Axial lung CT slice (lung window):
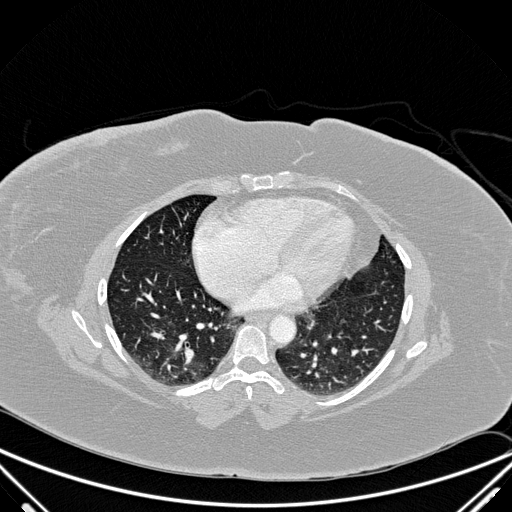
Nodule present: no